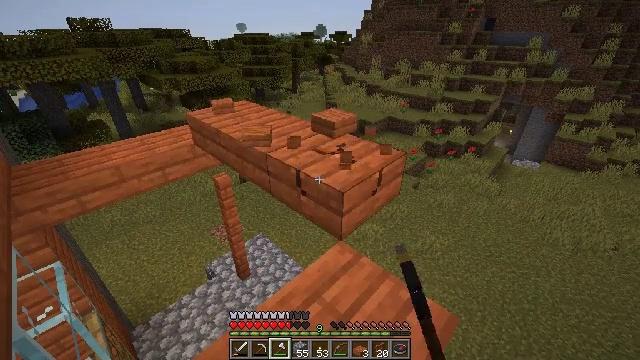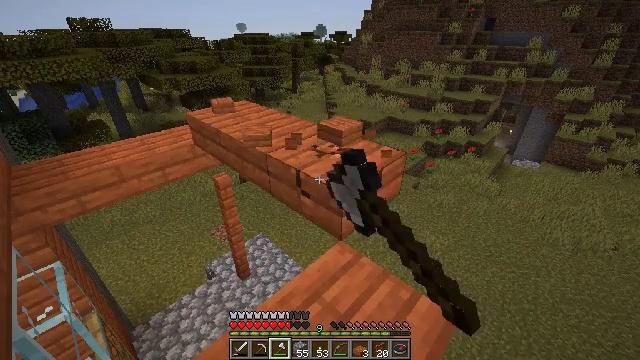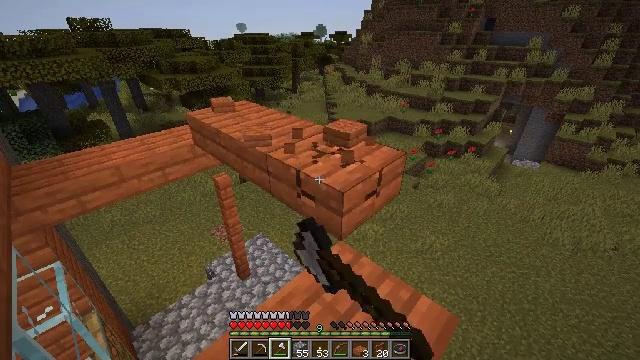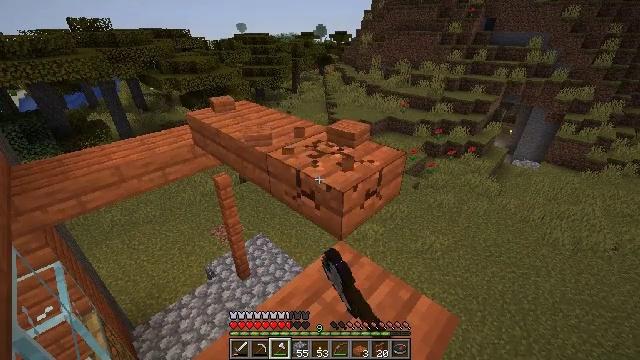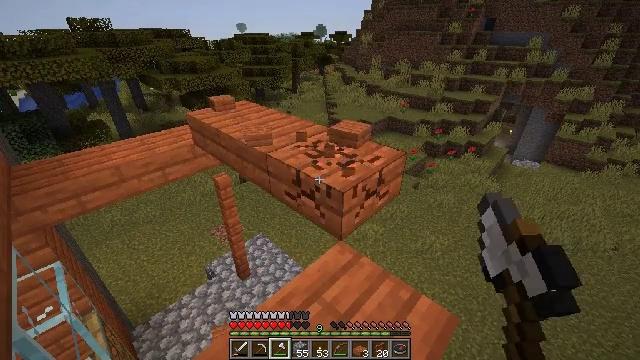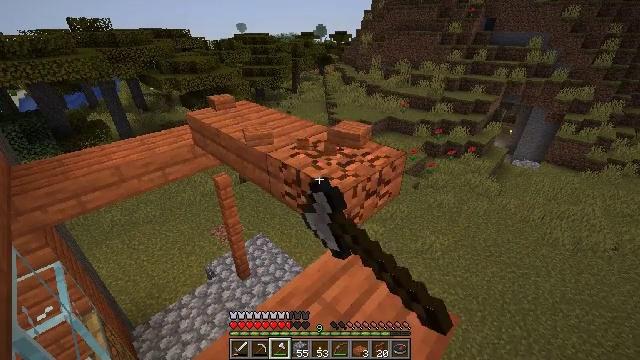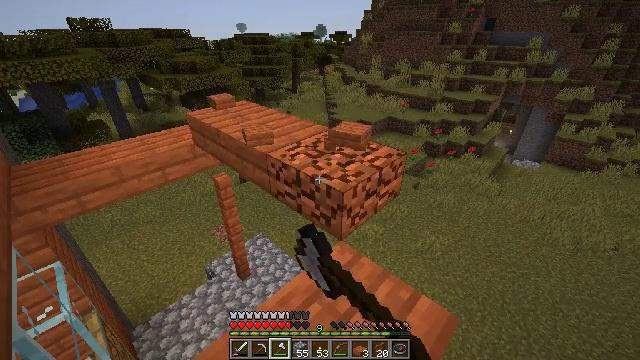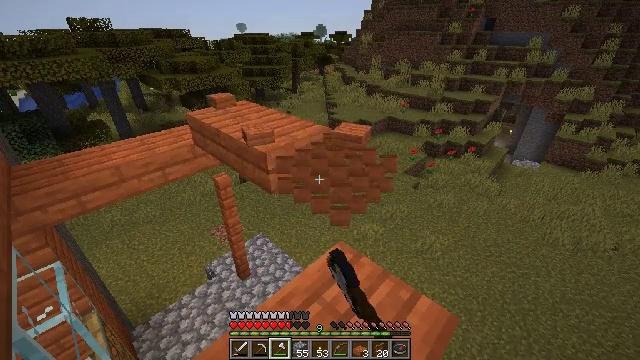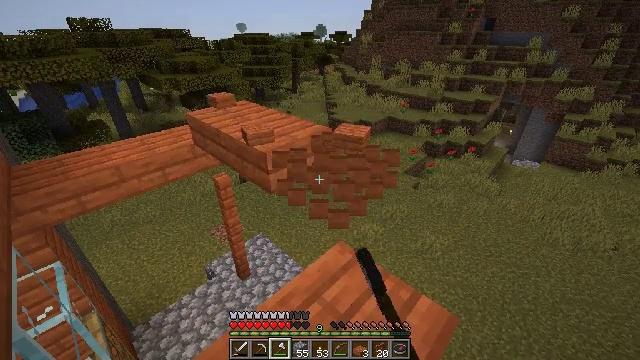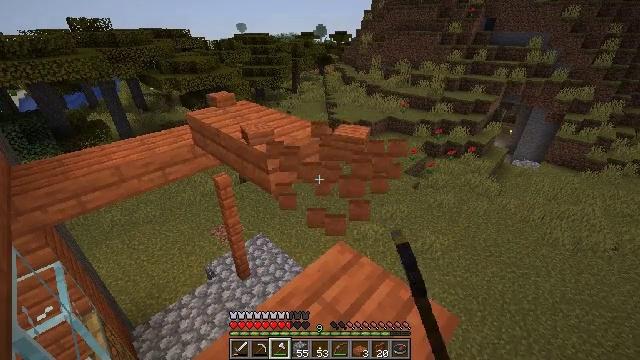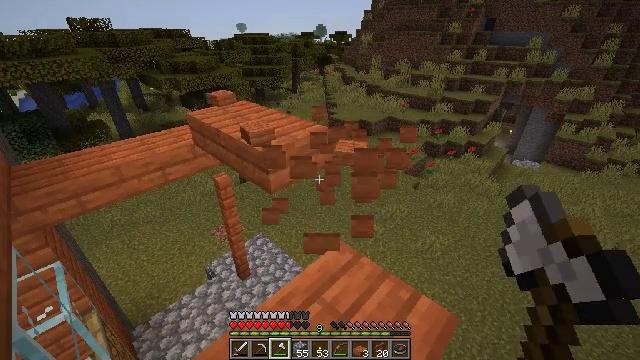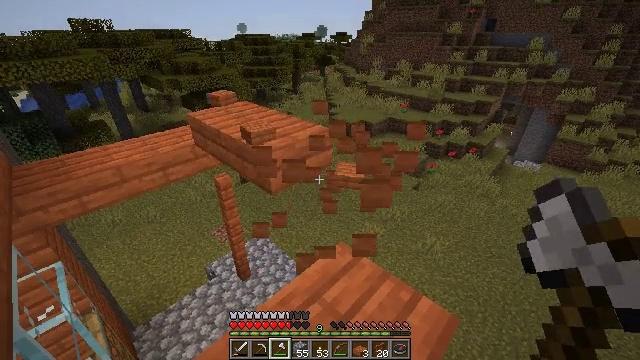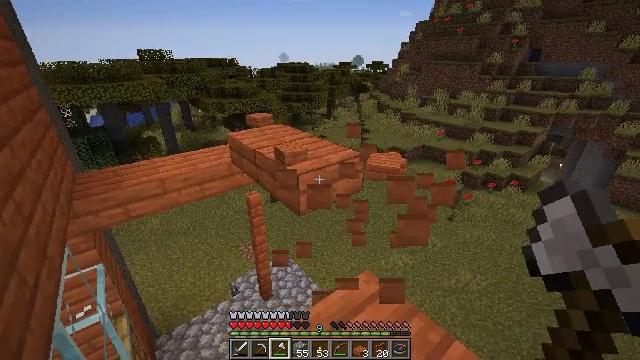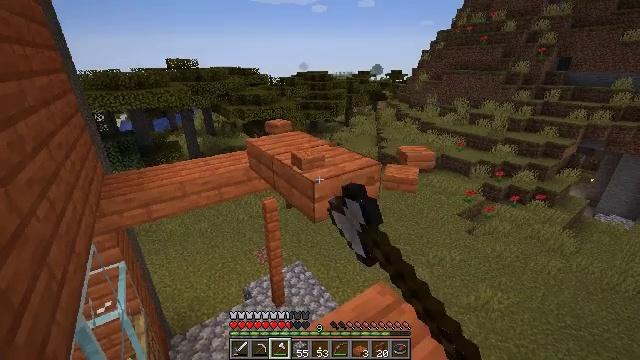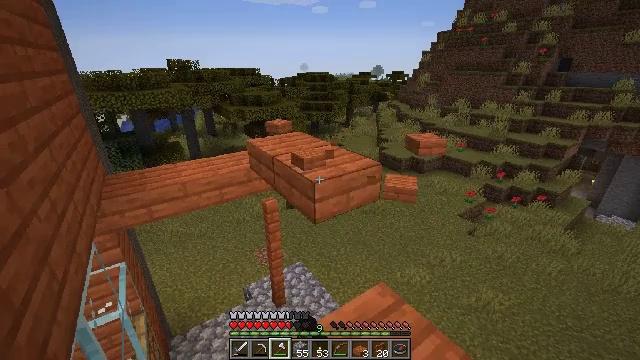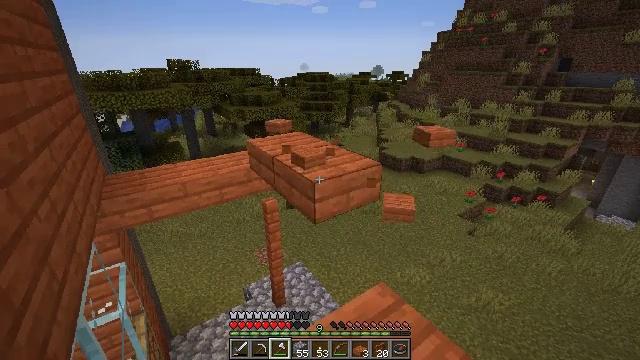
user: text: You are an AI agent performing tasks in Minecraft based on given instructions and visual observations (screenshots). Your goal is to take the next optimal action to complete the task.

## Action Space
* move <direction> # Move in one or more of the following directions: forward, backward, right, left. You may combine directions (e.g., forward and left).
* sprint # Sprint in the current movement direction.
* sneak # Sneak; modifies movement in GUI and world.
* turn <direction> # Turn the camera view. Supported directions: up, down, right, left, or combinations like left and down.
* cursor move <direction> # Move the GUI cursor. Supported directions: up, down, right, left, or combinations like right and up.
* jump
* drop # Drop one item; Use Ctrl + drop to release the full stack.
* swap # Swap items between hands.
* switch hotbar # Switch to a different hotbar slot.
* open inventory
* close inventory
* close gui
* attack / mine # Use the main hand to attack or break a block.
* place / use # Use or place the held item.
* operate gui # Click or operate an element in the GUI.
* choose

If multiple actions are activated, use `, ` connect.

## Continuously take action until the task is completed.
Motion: motion action
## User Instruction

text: Mine the acacia slab.
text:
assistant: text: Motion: attack / mine
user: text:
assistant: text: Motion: attack / mine
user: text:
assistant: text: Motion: attack / mine
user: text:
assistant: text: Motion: attack / mine
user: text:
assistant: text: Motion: attack / mine
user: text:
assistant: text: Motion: attack / mine
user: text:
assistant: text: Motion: attack / mine
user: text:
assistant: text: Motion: attack / mine
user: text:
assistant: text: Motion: attack / mine
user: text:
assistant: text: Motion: attack / mine
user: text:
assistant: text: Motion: attack / mine
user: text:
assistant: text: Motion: turn left and up, attack / mine
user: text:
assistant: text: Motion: turn left and up, attack / mine
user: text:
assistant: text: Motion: attack / mine
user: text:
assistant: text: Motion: attack / mine
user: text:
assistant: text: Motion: attack / mine
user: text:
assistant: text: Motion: attack / mine
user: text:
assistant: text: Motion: attack / mine
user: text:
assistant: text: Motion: attack / mine
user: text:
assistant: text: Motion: attack / mine
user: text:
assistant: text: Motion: attack / mine
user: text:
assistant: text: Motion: attack / mine
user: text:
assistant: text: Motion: attack / mine
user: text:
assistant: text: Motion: attack / mine
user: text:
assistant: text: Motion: attack / mine
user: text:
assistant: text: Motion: attack / mine
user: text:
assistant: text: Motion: attack / mine
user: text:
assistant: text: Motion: attack / mine
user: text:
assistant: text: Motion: turn left and up, attack / mine
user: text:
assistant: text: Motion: turn left and up, attack / mine